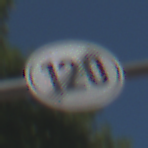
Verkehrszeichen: EndeGeschwindigkeit120
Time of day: Midday
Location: Outdoor (RoadRail)
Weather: Clear
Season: NotSpecified
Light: Natural